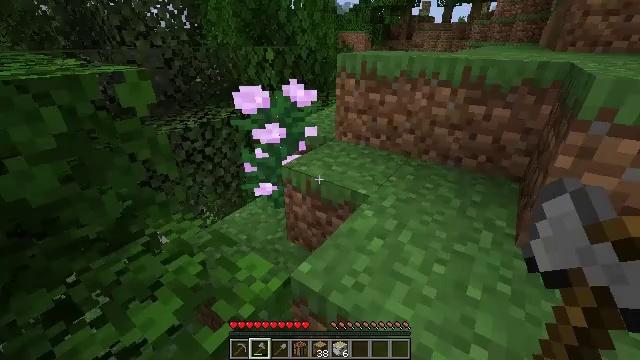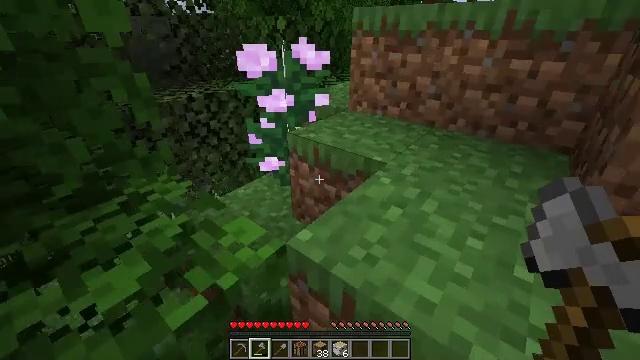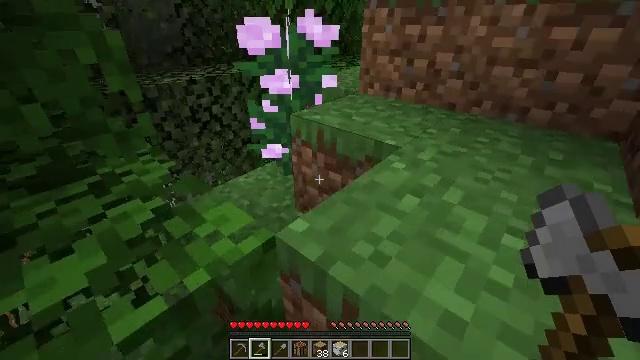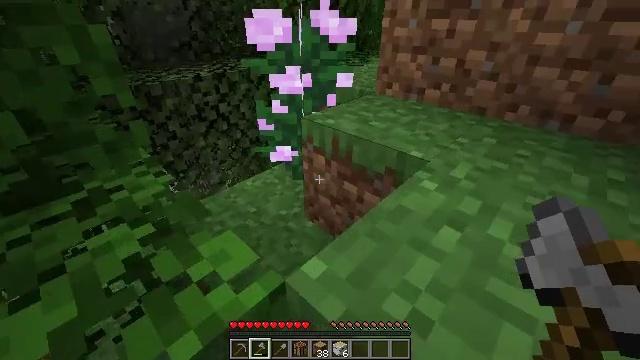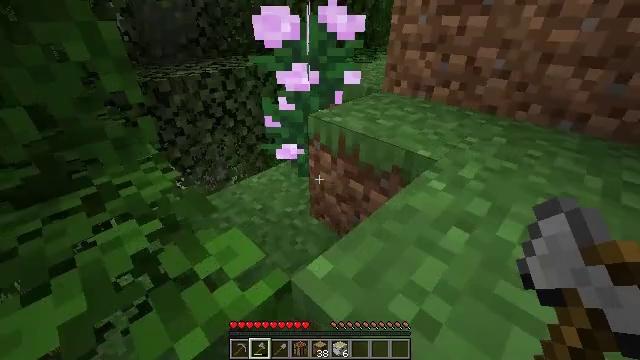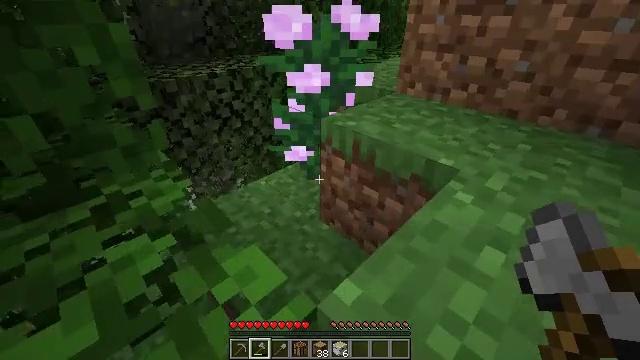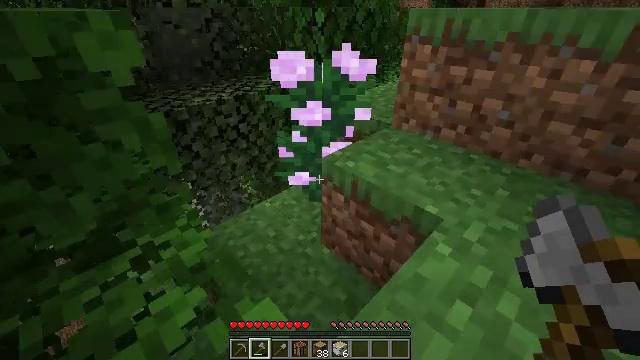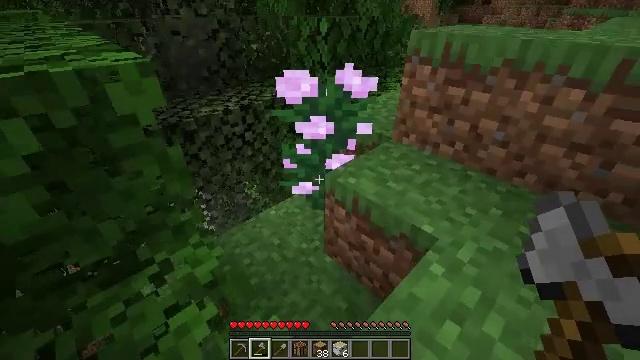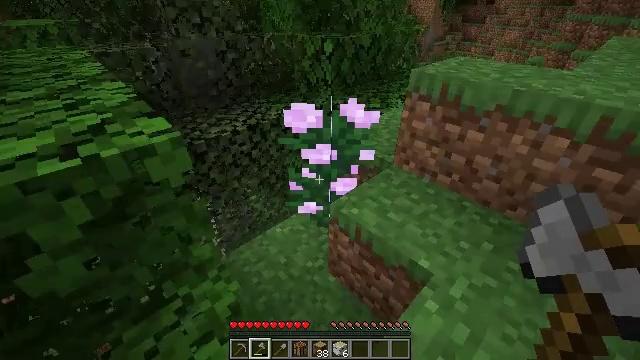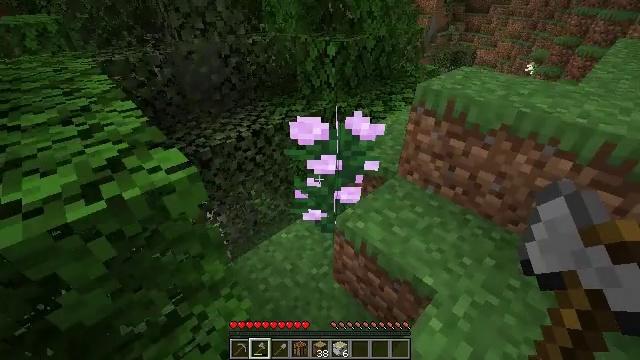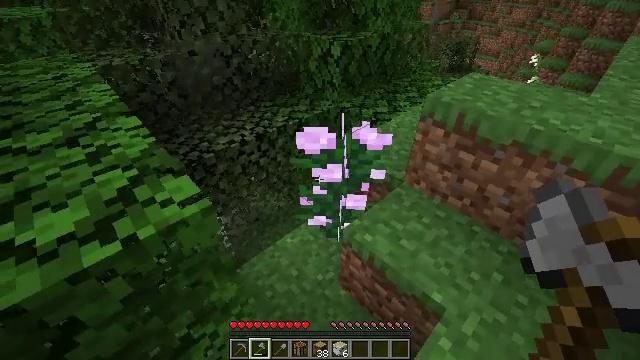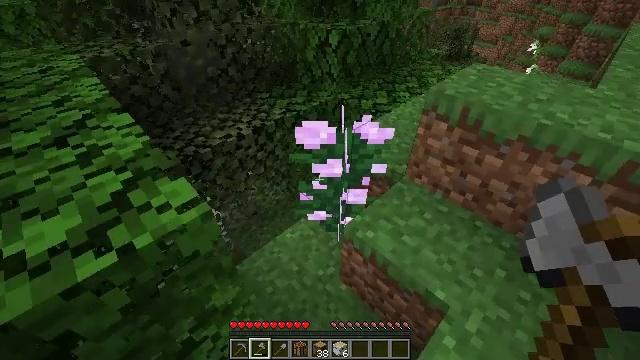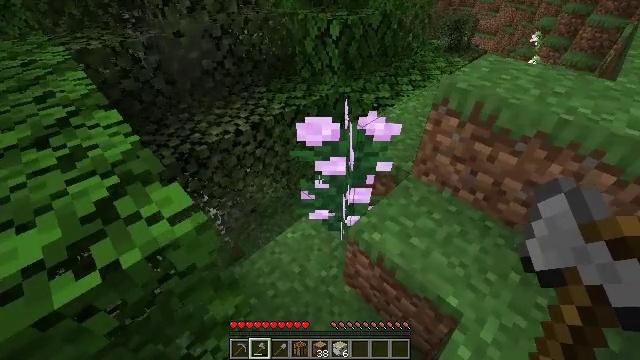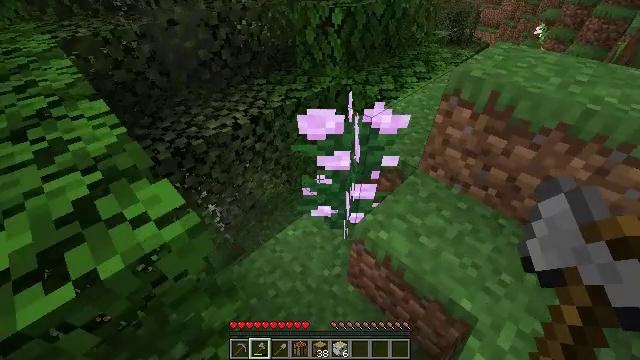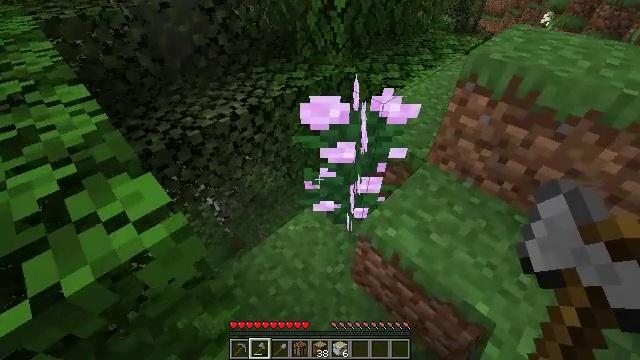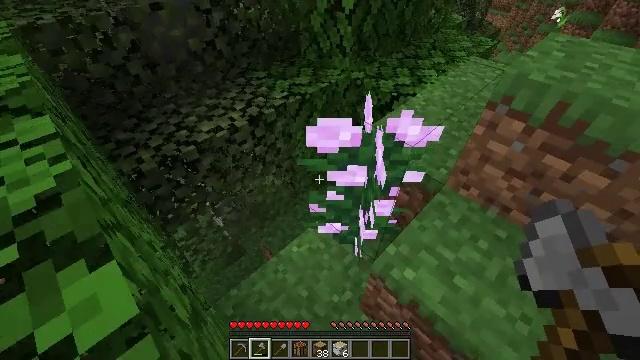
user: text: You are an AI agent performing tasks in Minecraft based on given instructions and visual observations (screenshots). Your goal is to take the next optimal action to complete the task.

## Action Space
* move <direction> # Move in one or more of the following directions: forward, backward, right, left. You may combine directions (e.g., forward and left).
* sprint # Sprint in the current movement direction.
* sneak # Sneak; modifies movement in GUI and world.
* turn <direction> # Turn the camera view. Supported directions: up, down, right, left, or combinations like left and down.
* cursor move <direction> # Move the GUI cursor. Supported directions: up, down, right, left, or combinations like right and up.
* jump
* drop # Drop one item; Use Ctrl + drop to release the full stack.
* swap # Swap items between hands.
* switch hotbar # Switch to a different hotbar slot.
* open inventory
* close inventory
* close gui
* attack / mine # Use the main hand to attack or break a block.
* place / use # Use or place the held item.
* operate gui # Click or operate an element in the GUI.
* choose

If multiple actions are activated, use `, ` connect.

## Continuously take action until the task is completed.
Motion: motion action
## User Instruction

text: Harvest the peony for decoration.
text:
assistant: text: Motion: move forward, turn left and down
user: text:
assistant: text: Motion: move forward, turn left and down
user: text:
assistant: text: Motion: move forward, turn left
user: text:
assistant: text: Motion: move forward, turn left
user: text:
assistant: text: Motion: move forward
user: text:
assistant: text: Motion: move forward, jump
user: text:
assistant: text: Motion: move forward, jump
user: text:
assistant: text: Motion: move forward, jump
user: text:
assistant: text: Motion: move forward, turn down, jump
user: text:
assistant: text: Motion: move forward, turn down, jump
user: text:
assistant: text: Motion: move forward, turn down
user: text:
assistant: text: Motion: move forward, turn down
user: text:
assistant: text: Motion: move forward, turn down
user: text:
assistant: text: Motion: move forward, turn down
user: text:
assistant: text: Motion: move forward
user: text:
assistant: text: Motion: move forward, turn down
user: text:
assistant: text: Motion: move forward
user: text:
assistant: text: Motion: no_op
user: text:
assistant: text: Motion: no_op
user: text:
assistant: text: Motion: no_op
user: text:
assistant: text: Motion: no_op
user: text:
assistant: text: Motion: turn right
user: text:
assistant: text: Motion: turn right
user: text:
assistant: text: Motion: no_op
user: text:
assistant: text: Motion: no_op
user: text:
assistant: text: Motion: no_op
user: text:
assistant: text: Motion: no_op
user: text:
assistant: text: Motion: attack / mine
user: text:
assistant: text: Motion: attack / mine
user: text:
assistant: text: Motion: attack / mine